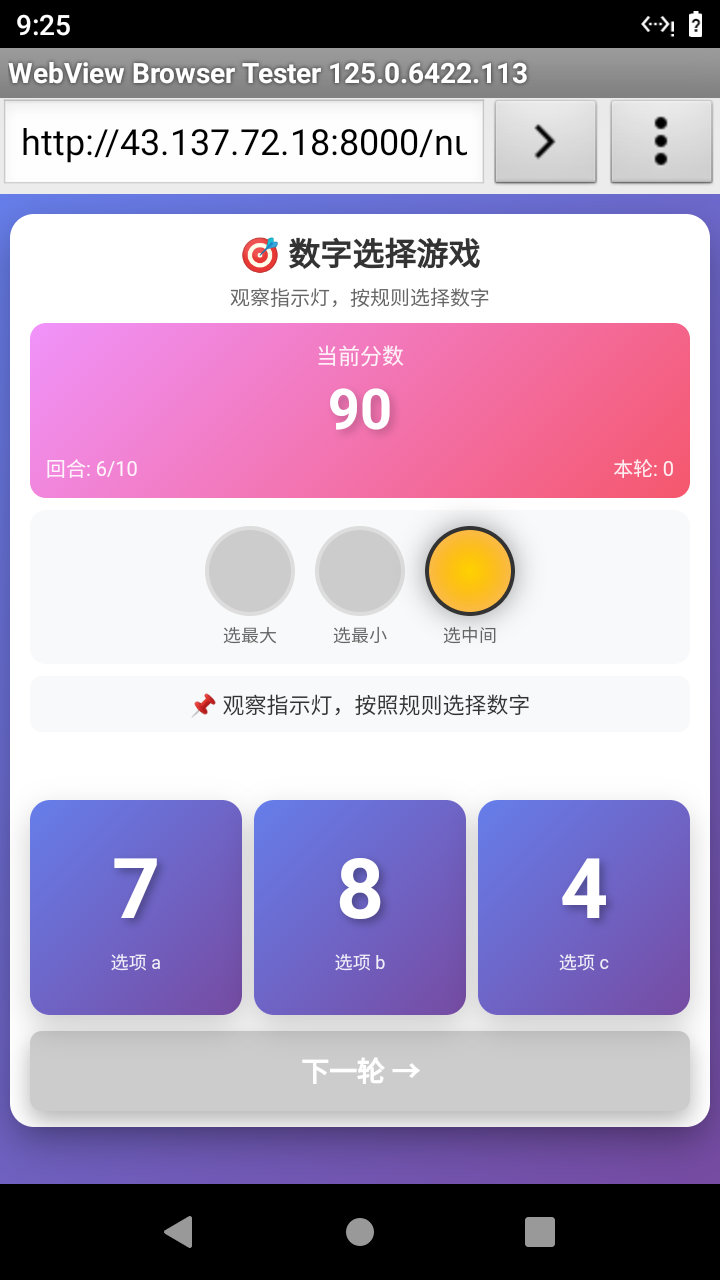

Select the correct number based on the traffic light color.
Answer: 1